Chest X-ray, AP view. Patient: 66 years old, sex M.
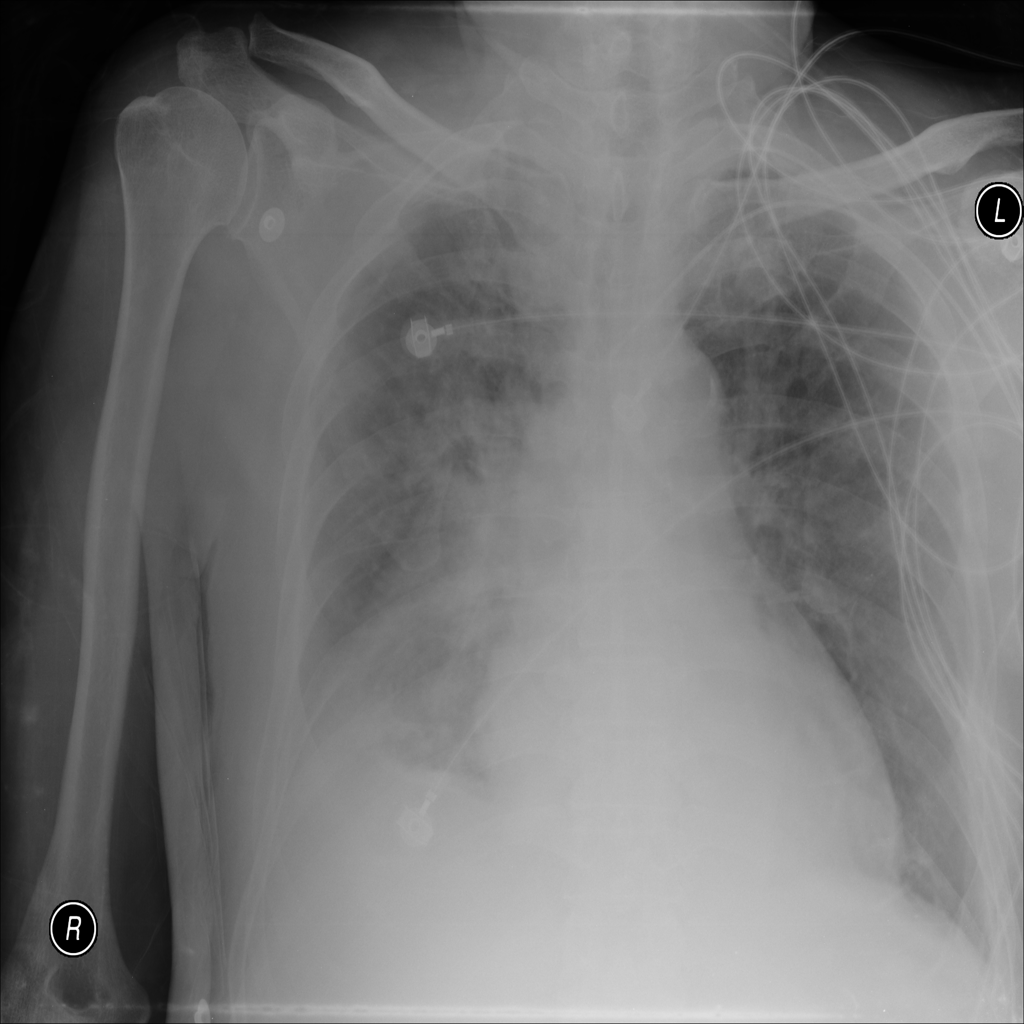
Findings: Infiltration